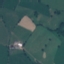
Label: Pasture